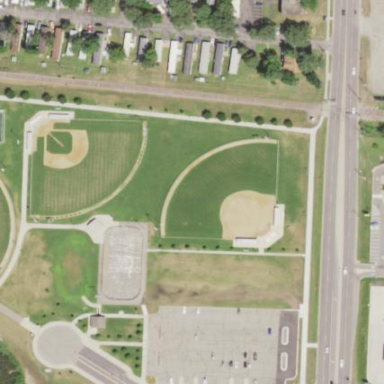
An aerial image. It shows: Baseball pitch for leisure and sports activities.